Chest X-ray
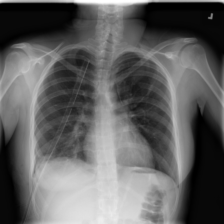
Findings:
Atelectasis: negative
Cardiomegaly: negative
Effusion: negative
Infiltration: positive
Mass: negative
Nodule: negative
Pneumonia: negative
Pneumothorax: positive
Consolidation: negative
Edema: negative
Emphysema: negative
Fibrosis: negative
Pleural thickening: negative
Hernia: negative